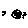
Label: moon